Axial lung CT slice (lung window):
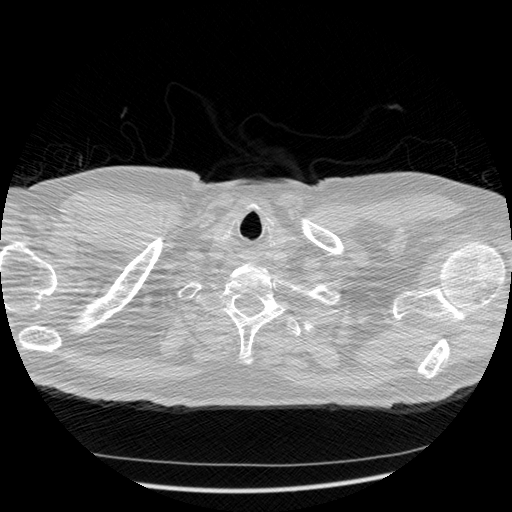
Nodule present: no